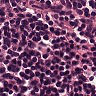
Metastatic tissue present: no